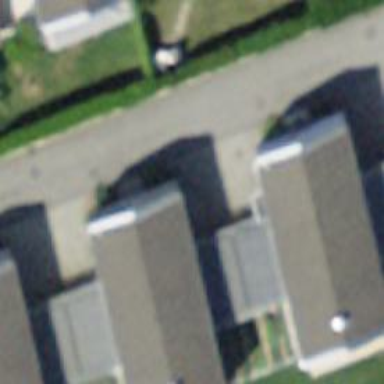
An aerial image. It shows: Simple and straightforward house.